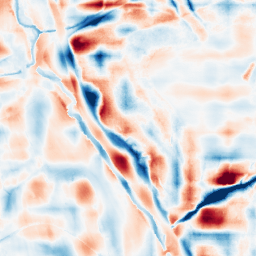
Category: wavelet
Decomposition family: wavelet_reverse_biorthogonal
Decomposition parameters: wavelet: rbio5.5
level: 5
Upsampling method: regularized
Upsampling parameters: scale: 4
lambda_reg: 0.01
Upsampling scale: 4